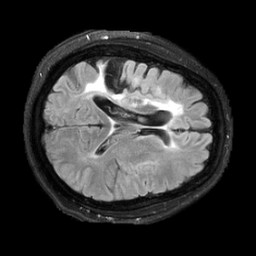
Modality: FLAIR
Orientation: axial
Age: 46
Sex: male
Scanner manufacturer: siemens
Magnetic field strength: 3 T
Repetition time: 9 s
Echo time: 0.099 s